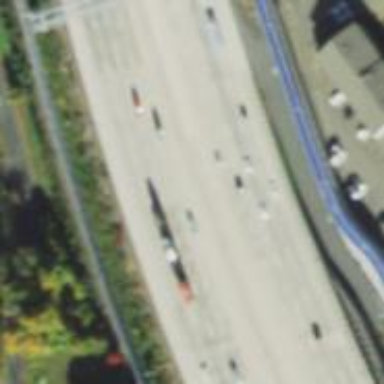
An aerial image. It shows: Asphalt motorway.